Brain MRI, t1w sequence, axial 2D slice.
Patient: age 41, sex F, weight 95 kg, height 1.95 m
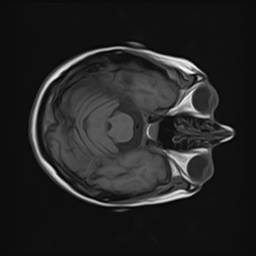